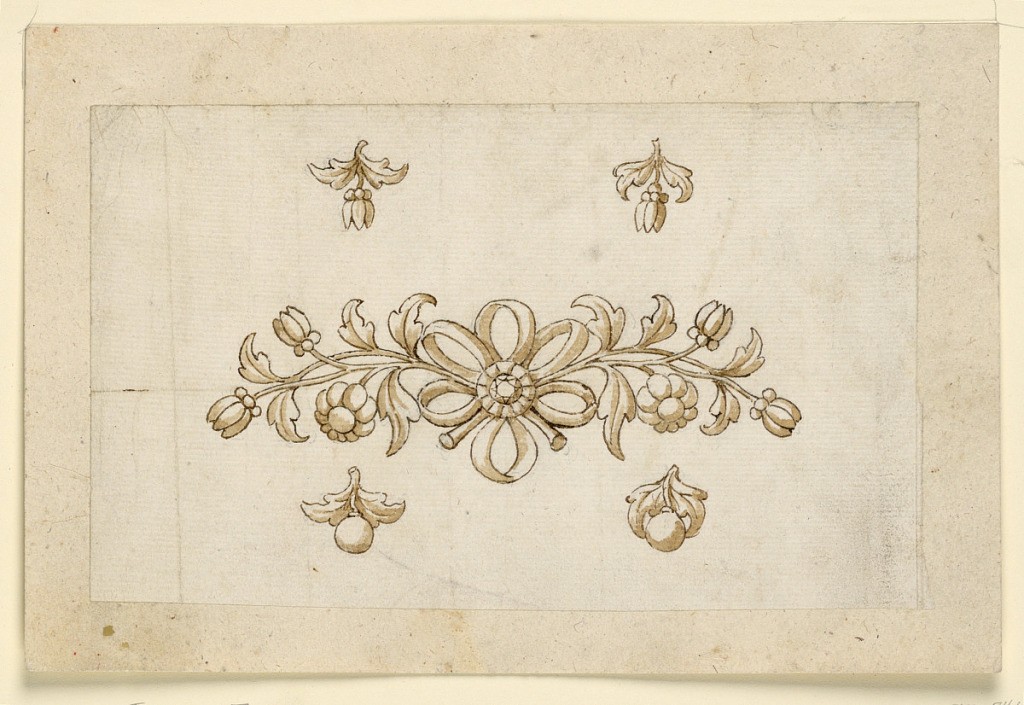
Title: Design for a Diadem and Four Pins
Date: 1825–50
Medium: Pen and ink, brush and sepia wash, graphite on paper
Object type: Drawing
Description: Design for a crown or tiara and four pins. For the crown, two lateral branches with leaves, blossoms and buds fastened by a knot with a central rosette. Two pins at top composed of two leaves and a bud; two pins at bottom each composed of a stem with two leaves and a bead.